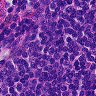
Metastatic tissue present: no